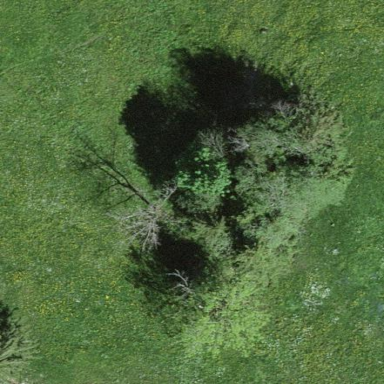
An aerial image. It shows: Beautiful meadow.